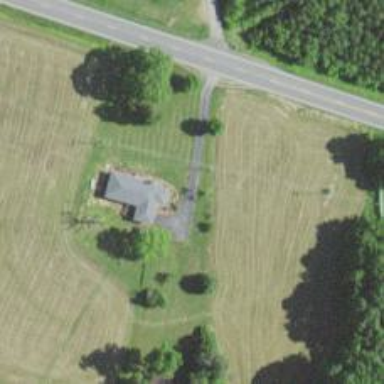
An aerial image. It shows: Driveway.